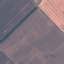
Land use / land cover class: AnnualCrop